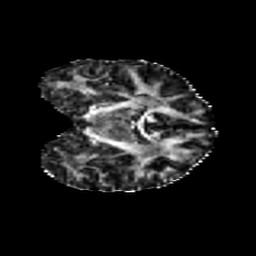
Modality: FA
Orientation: coronal
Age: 35
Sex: female
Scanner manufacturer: ge
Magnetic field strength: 3 T
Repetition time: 7.8 s
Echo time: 0.0607 s